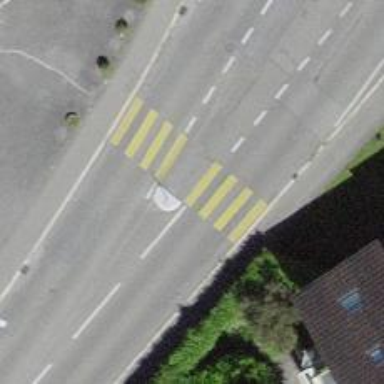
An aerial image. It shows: Uncontrolled crossing with central island on the road.